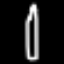
Label: pencil